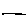
Label: line